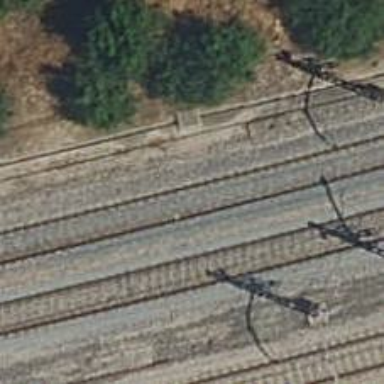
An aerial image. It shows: Railway with electrified contact lines.